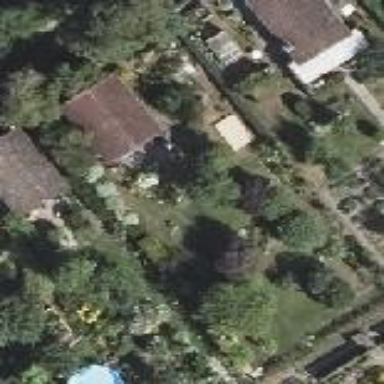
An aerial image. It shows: Plot in the allotments.